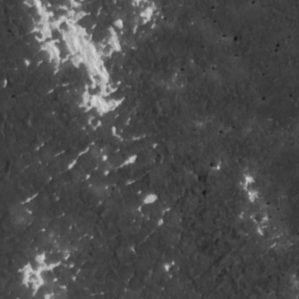
Label: frost